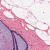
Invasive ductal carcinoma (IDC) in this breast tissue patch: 0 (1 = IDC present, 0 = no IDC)